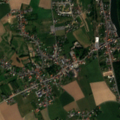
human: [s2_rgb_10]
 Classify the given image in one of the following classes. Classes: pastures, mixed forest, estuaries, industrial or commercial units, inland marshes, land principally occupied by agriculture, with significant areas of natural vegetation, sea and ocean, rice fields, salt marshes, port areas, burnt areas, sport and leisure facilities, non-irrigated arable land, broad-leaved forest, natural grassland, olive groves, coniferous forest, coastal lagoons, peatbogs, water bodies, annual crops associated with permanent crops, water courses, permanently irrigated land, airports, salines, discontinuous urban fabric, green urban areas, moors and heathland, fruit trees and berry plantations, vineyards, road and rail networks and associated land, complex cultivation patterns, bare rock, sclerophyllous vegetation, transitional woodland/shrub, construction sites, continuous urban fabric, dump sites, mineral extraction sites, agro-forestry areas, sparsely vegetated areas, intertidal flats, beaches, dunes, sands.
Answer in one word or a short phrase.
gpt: discontinuous urban fabric, non-irrigated arable land, pastures, complex cultivation patterns, broad-leaved forest